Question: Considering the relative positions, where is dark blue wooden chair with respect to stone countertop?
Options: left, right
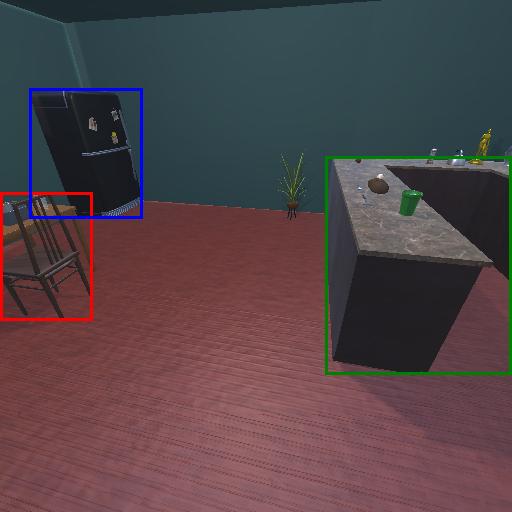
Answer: left